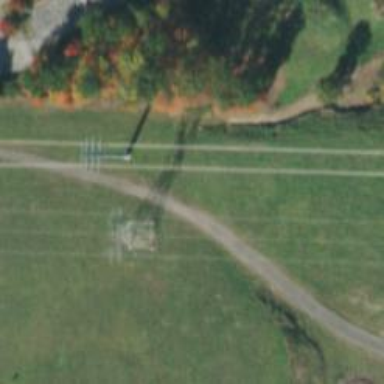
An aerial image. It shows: Lattice structure tower used for power transmission.